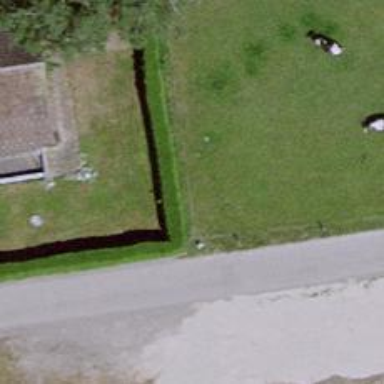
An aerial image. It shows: Hedge acting as barrier.